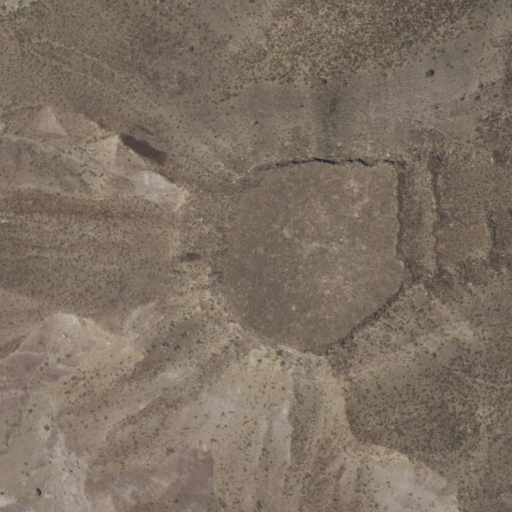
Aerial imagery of mountain in New Mexico named Kettle Top Butte containing shrub, barren land, and grassland